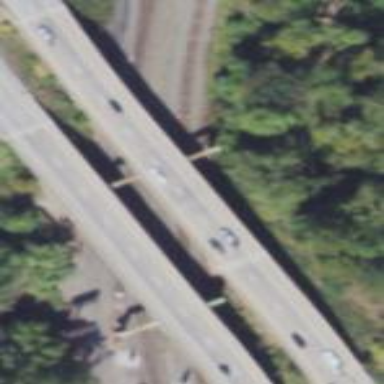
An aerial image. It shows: Man-made bridge.